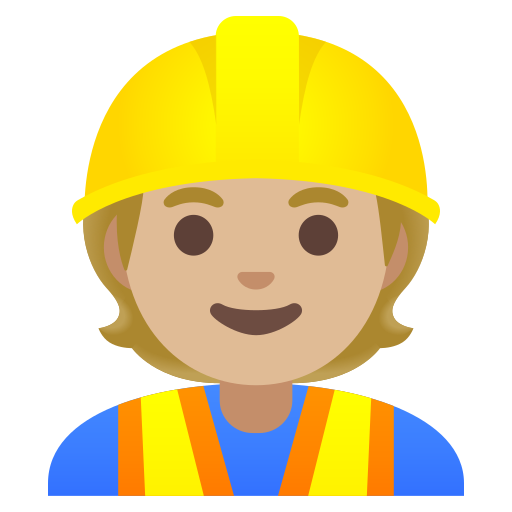
Emoji: 👷🏼